Chest X-ray. View position: PA
Patient age: 61
Patient sex: M
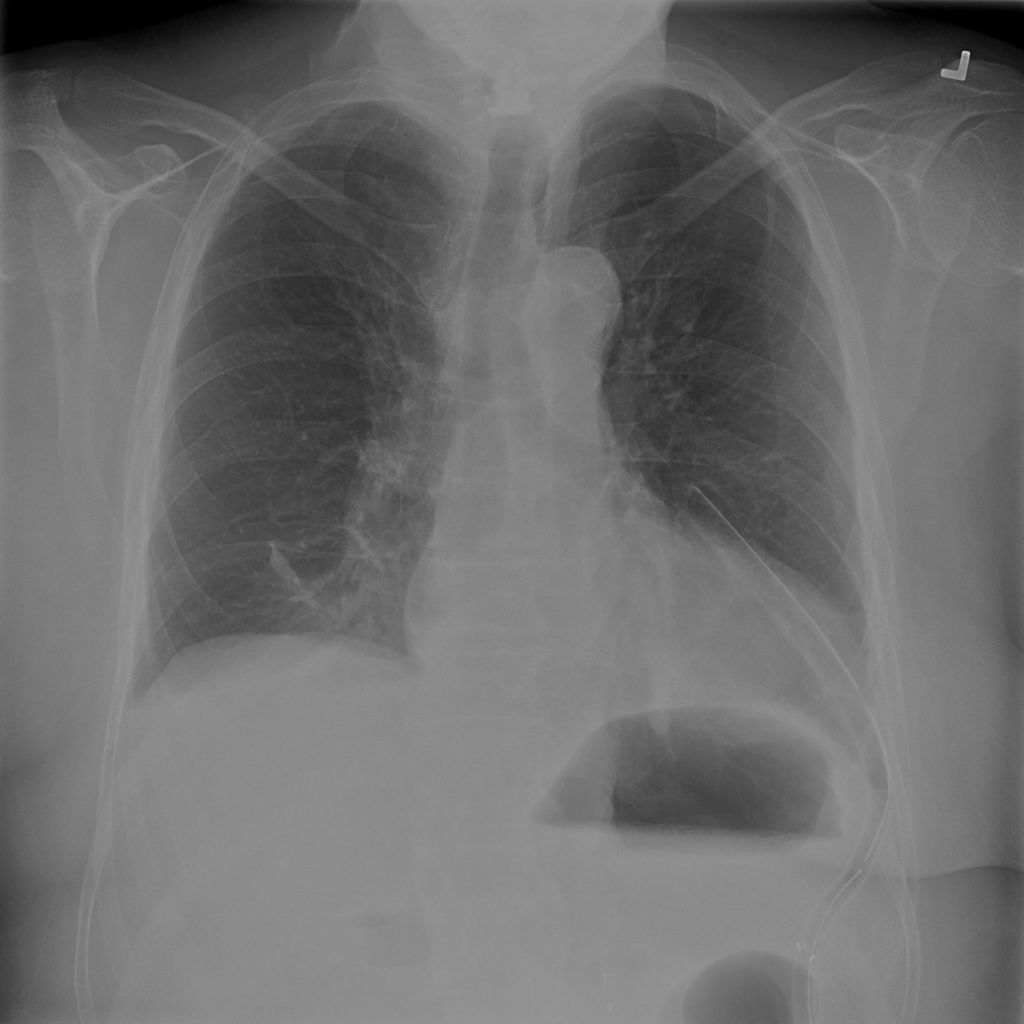
Finding: Pneumothorax